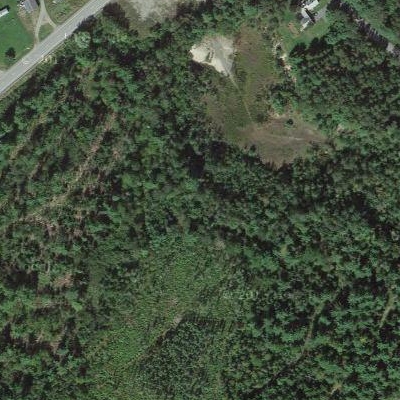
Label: eForest